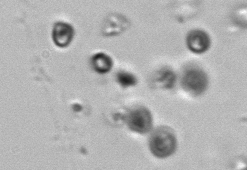
Label: Phaeocystis